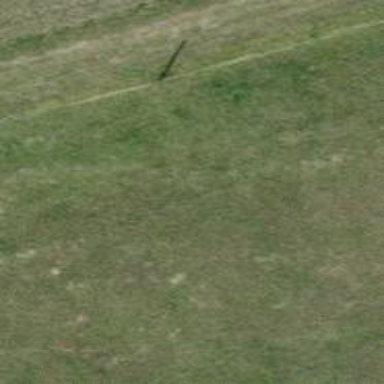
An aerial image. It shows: Fence.